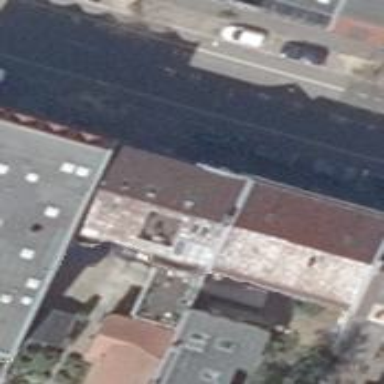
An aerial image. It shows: Apartments building with gambrel roof.